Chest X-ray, PA view. Patient: 75 years old, sex M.
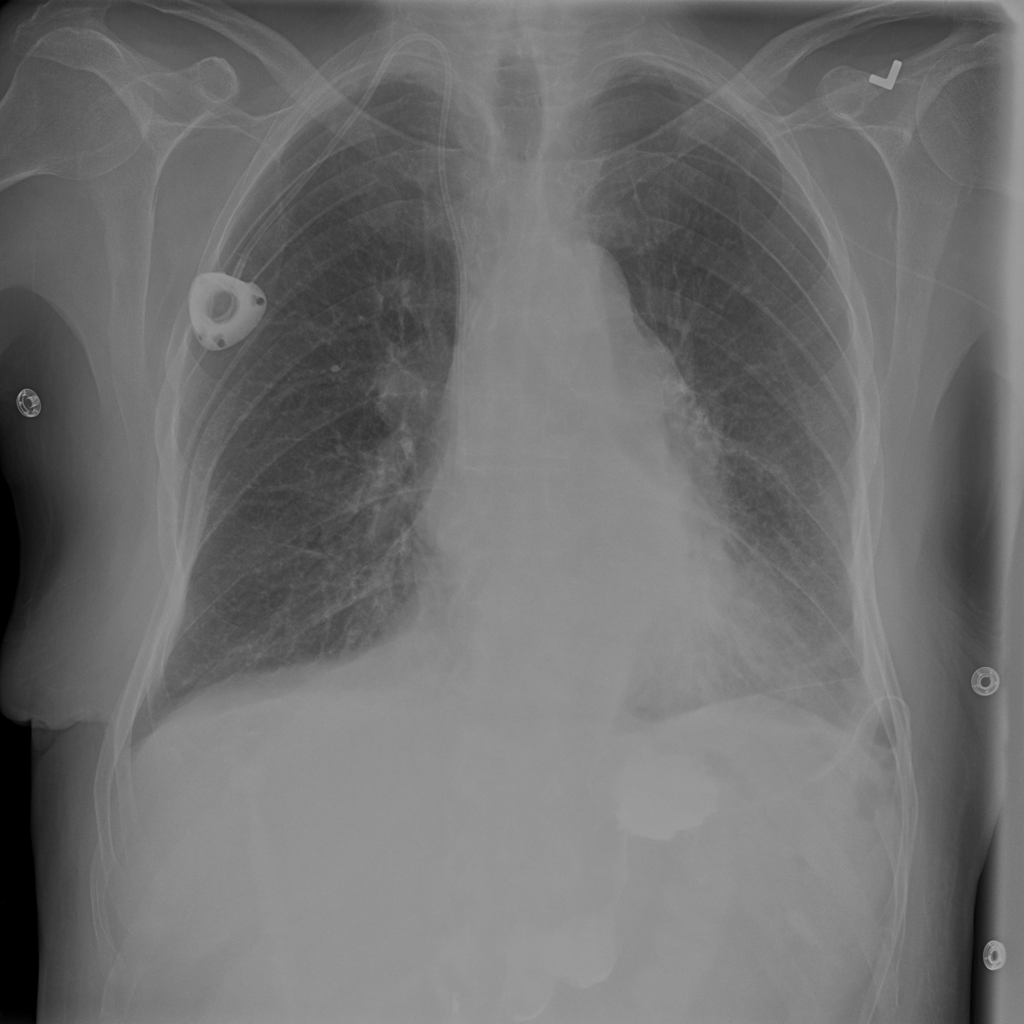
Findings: Pleural_Thickening